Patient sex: M
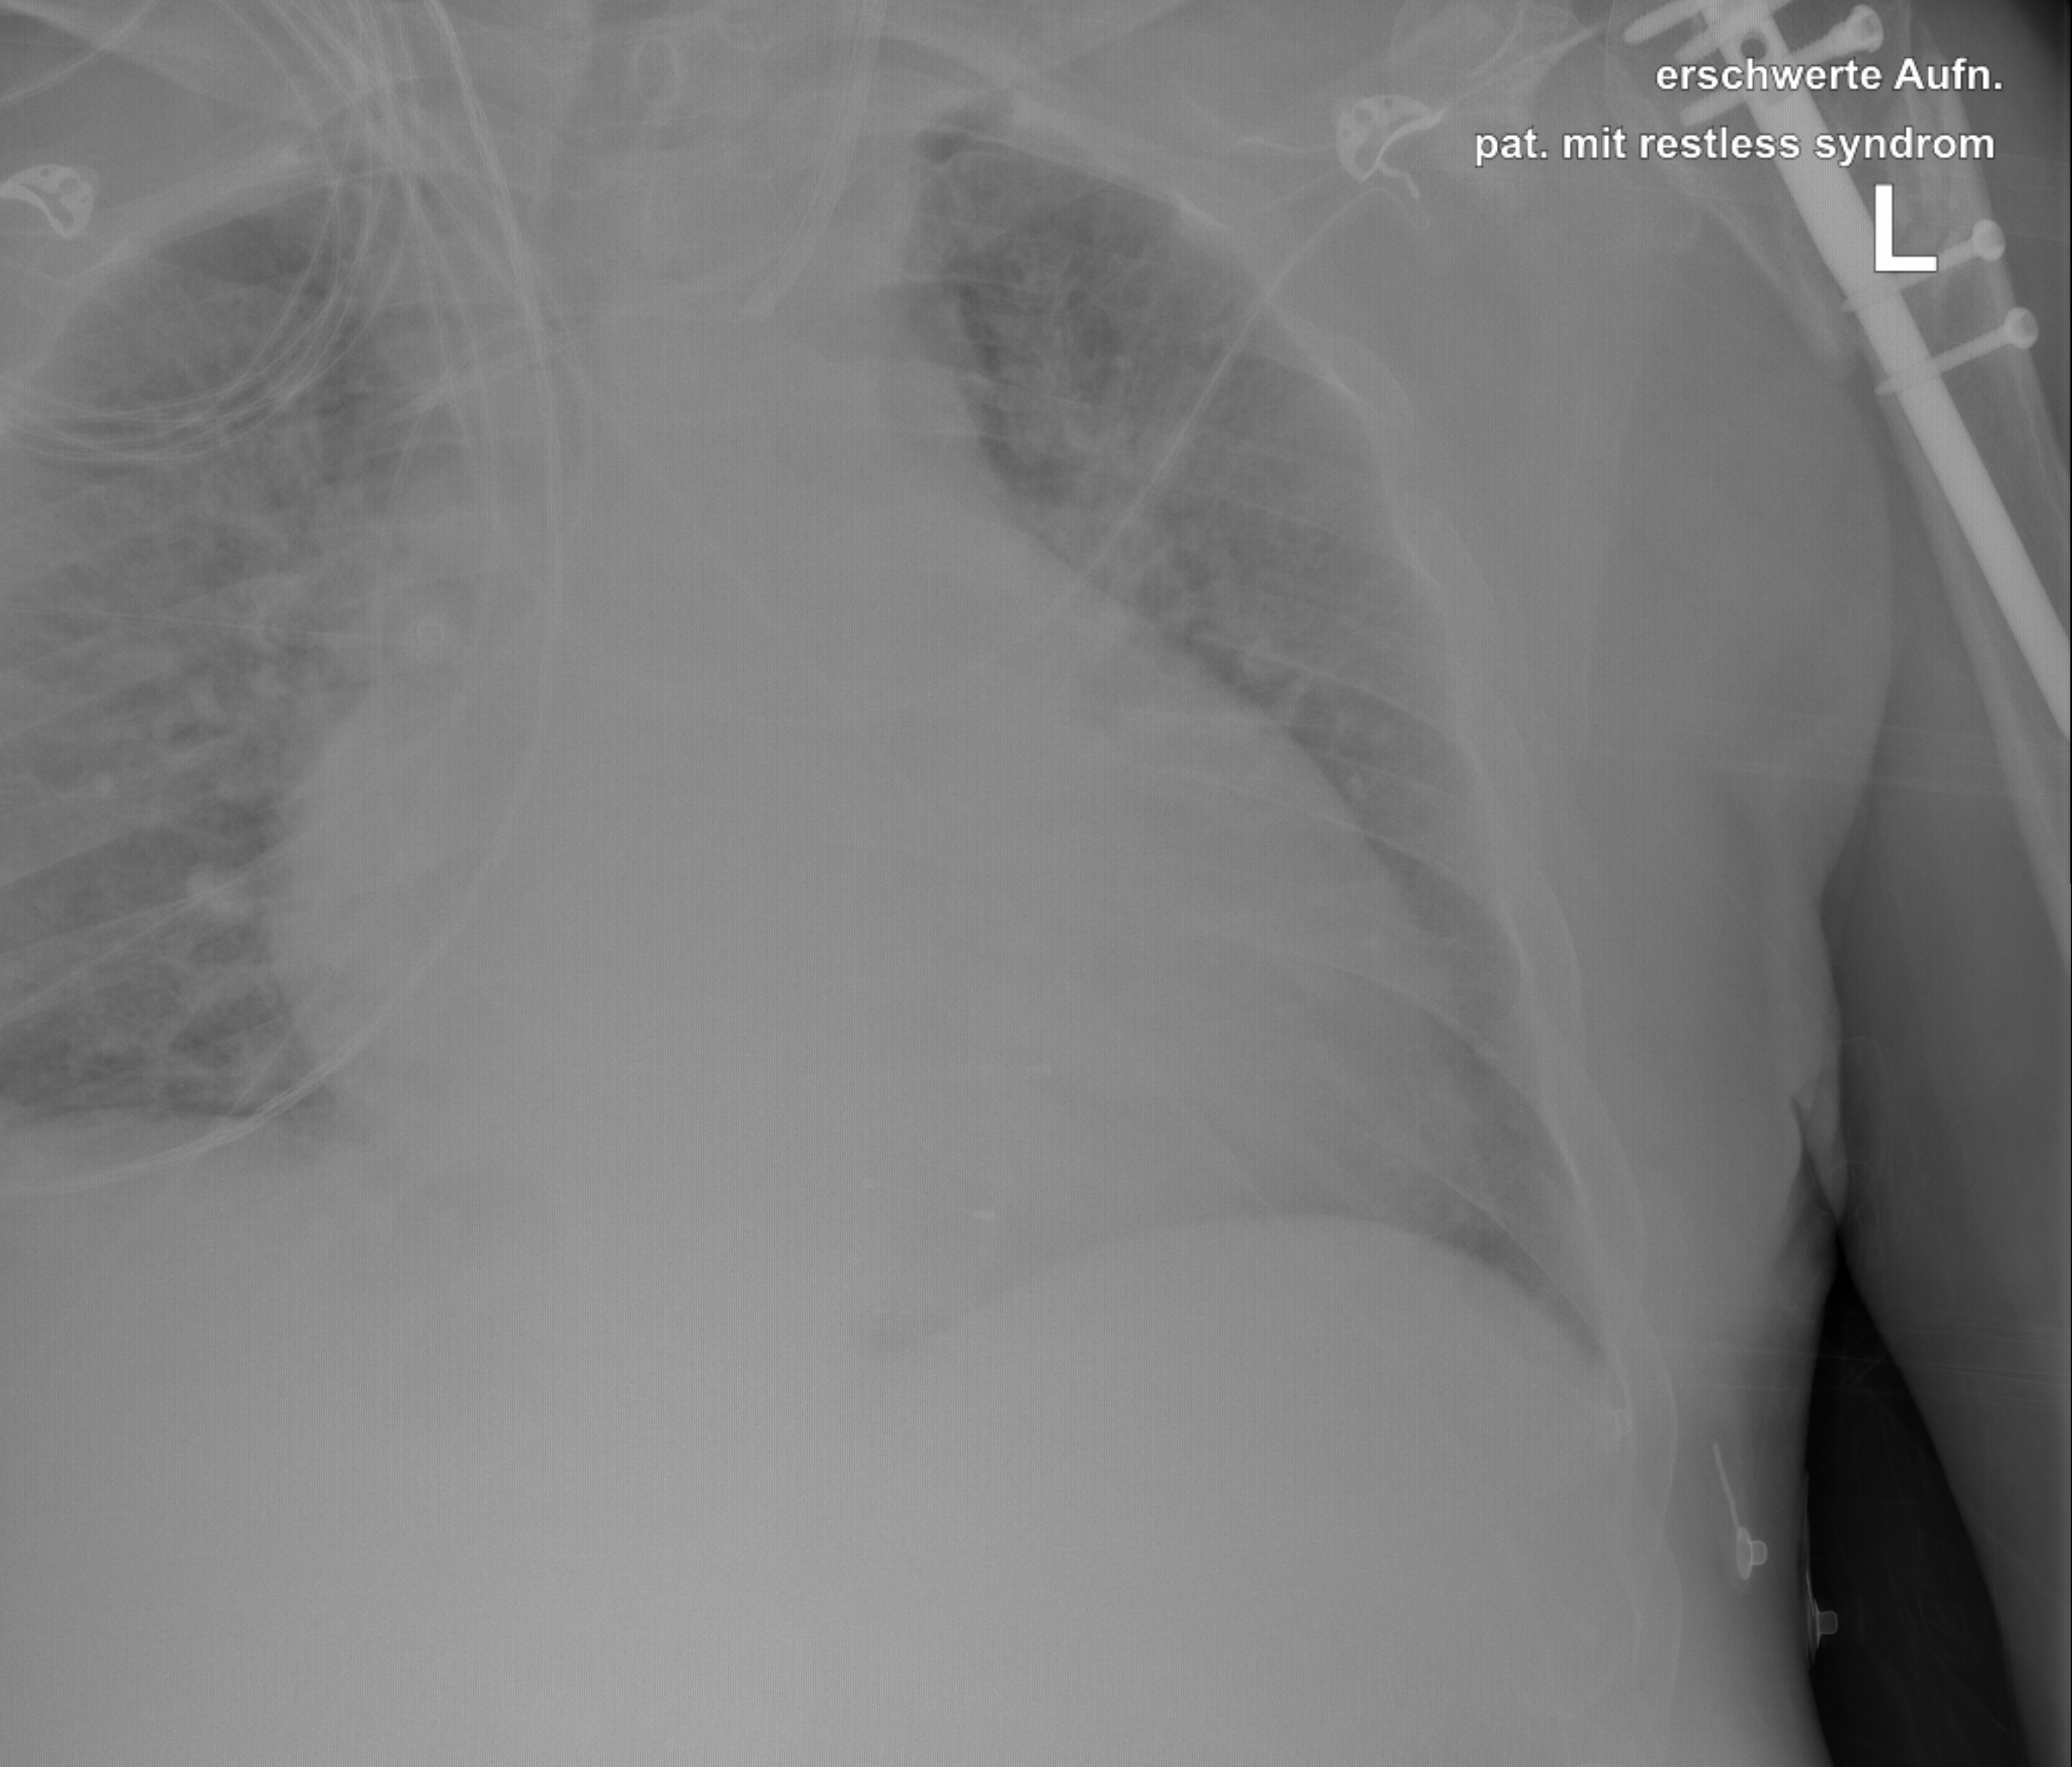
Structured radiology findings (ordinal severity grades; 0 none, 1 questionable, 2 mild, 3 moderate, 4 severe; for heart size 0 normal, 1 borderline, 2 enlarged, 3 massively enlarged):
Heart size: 3
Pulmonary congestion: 2
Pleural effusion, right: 0
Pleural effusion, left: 0
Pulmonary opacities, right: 0
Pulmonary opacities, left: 0
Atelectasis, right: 0
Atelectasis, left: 0